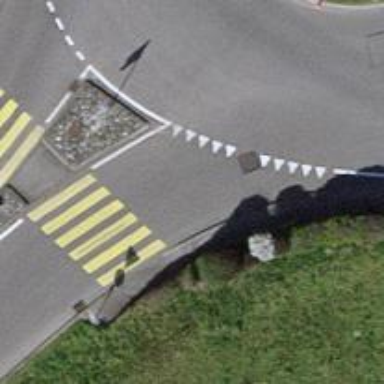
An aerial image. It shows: Road with "give way" sign.